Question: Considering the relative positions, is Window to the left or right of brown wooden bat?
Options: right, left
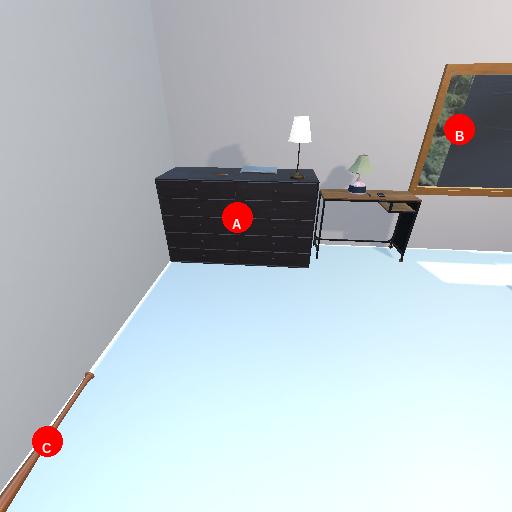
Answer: right